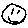
Label: smiley face